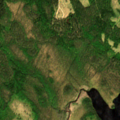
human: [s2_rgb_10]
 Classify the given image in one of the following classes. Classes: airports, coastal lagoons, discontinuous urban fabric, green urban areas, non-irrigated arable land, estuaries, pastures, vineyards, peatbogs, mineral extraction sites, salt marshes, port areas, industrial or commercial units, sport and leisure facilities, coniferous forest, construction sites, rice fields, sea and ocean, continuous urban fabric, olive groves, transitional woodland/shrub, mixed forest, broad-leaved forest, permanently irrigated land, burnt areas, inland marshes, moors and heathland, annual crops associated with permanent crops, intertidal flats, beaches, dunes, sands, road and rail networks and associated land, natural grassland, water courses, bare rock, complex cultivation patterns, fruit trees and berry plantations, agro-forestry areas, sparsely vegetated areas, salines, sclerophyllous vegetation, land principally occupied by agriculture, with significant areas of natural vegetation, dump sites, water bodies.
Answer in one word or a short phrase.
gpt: coniferous forest, mixed forest, transitional woodland/shrub, water bodies